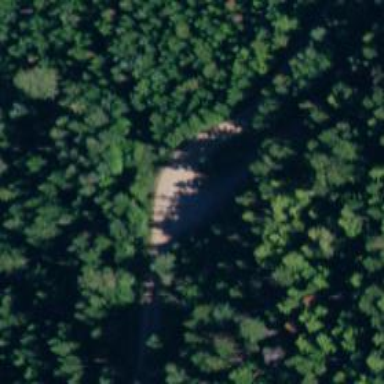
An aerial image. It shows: Unclassified road with Nordic skiing trail.